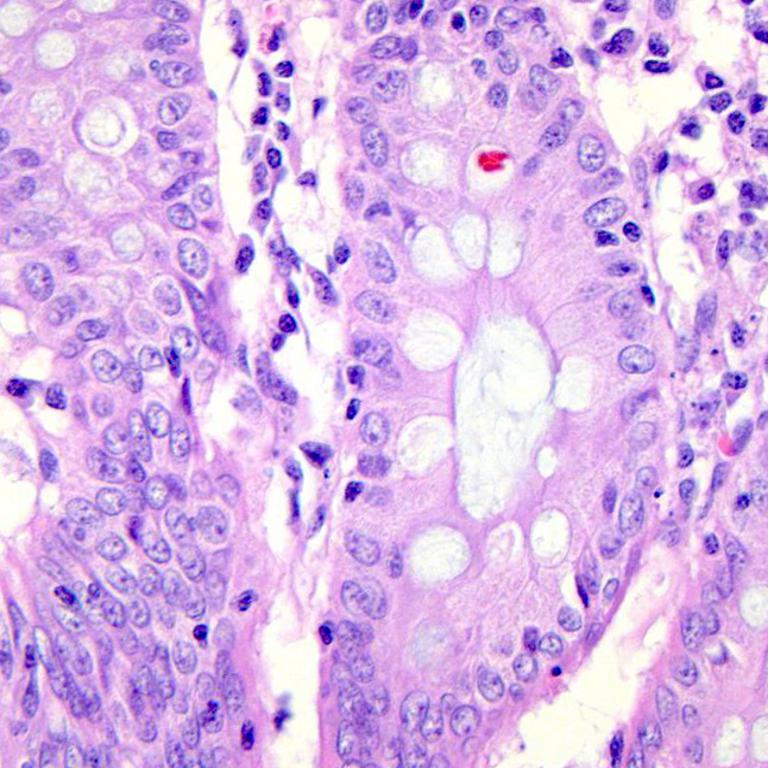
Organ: colon
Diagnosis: benign